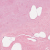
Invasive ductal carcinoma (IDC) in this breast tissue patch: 0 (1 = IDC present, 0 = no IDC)